Question: I have setup myself a NodeJS and socket.io server with the mysql node module and all works well.
Here is my script:
'''
// create an http server listening on port 8100
var io = require('socket.io').listen(8100);
var mysql = require('mysql');
var connection = mysql.createConnection({
host : '127.0.0.1',
user : 'user',
password : 'password',
database : 'mybase'
});
connection.connect(function(e){
if(e)
{
console.log('Database connection failed. ('+e+')') ;
}
else
{
console.log('Database connection successful!') ;
}
})
connection.query('SELECT id, name FROM entity_details WHERE id = 4626', function(e, rows) {
if(e)
{
}
else
{
console.log(decodeURIComponent(rows[0]['name'])) ;
}
});
// listen on new connections
io.sockets.on('connection', function (socket) {
// listen on an event called "eventA"
socket.on('eventA', function(data) {
// send "eventA" to all clients, except the sender
io.sockets.emit('eventA', data);
});
});
'''
My question is how do I get MySQL to "tell" nodeJS/Socket.io that values in the column have changed or new rows updated? So in effect I get a live view of whatever table, column etc I want in the database?
I figure I don't want to poll the database every second as that defeats the whole idea of socket.io and I might as well use setTimeout with ajax calls.
---
After some thinking I have come up with this process that I think would be the most efficient for a real-time view, please see attached. Please let me know what you think!
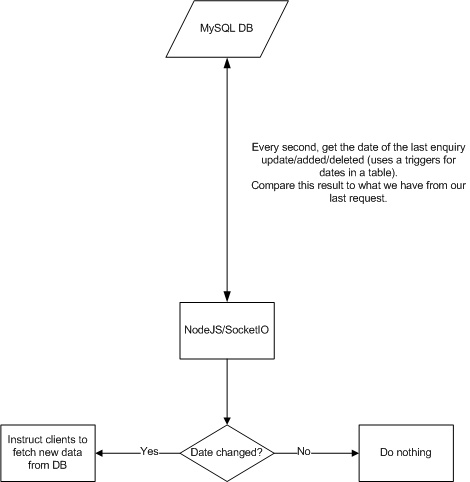
Answer: I'm using postgresql but since mysql supports triggers, it should work the same.
Put a trigger in each table on update
subscribe to the events for each trigger on your database module
'for (notification in notifications) { var n =notifications[notification]; pgclient.on('updated', n.handler); pgclient.query("LISTEN "+n.channel); }'
send message back
'socket.emit('eventA',dbMsg.payload);'
This way you don't need to poll.